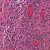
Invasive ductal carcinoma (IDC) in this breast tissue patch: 0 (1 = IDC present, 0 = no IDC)